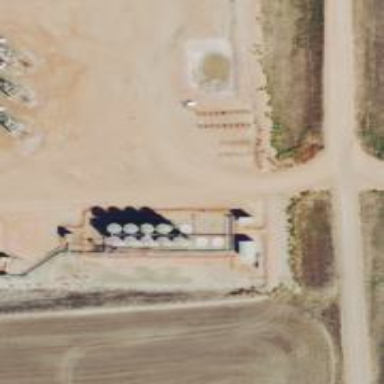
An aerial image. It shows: Storage tank with man-made structure.